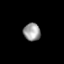
Tissue: lung
Cell type: Epithelial cells
Senescence score: 0.2217
Nuclear area (px): 294
Mean DAPI intensity: 156.044